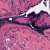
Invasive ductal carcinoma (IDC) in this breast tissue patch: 0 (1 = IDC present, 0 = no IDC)